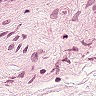
Metastatic tissue present: no